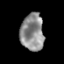
Tissue: prostate
Cell type: T cells
Senescence score: 0.353
Nuclear area (px): 842
Mean DAPI intensity: 142.513